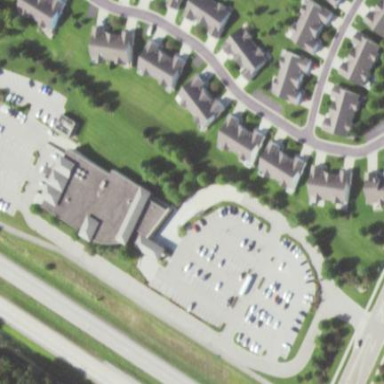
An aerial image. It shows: Hospital providing healthcare services.